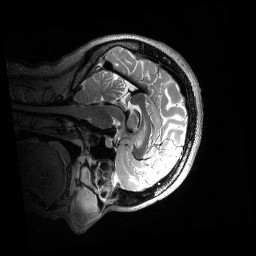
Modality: T2w
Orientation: sagittal
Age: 30
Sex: female
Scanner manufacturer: siemens
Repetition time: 3.2 s